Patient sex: M
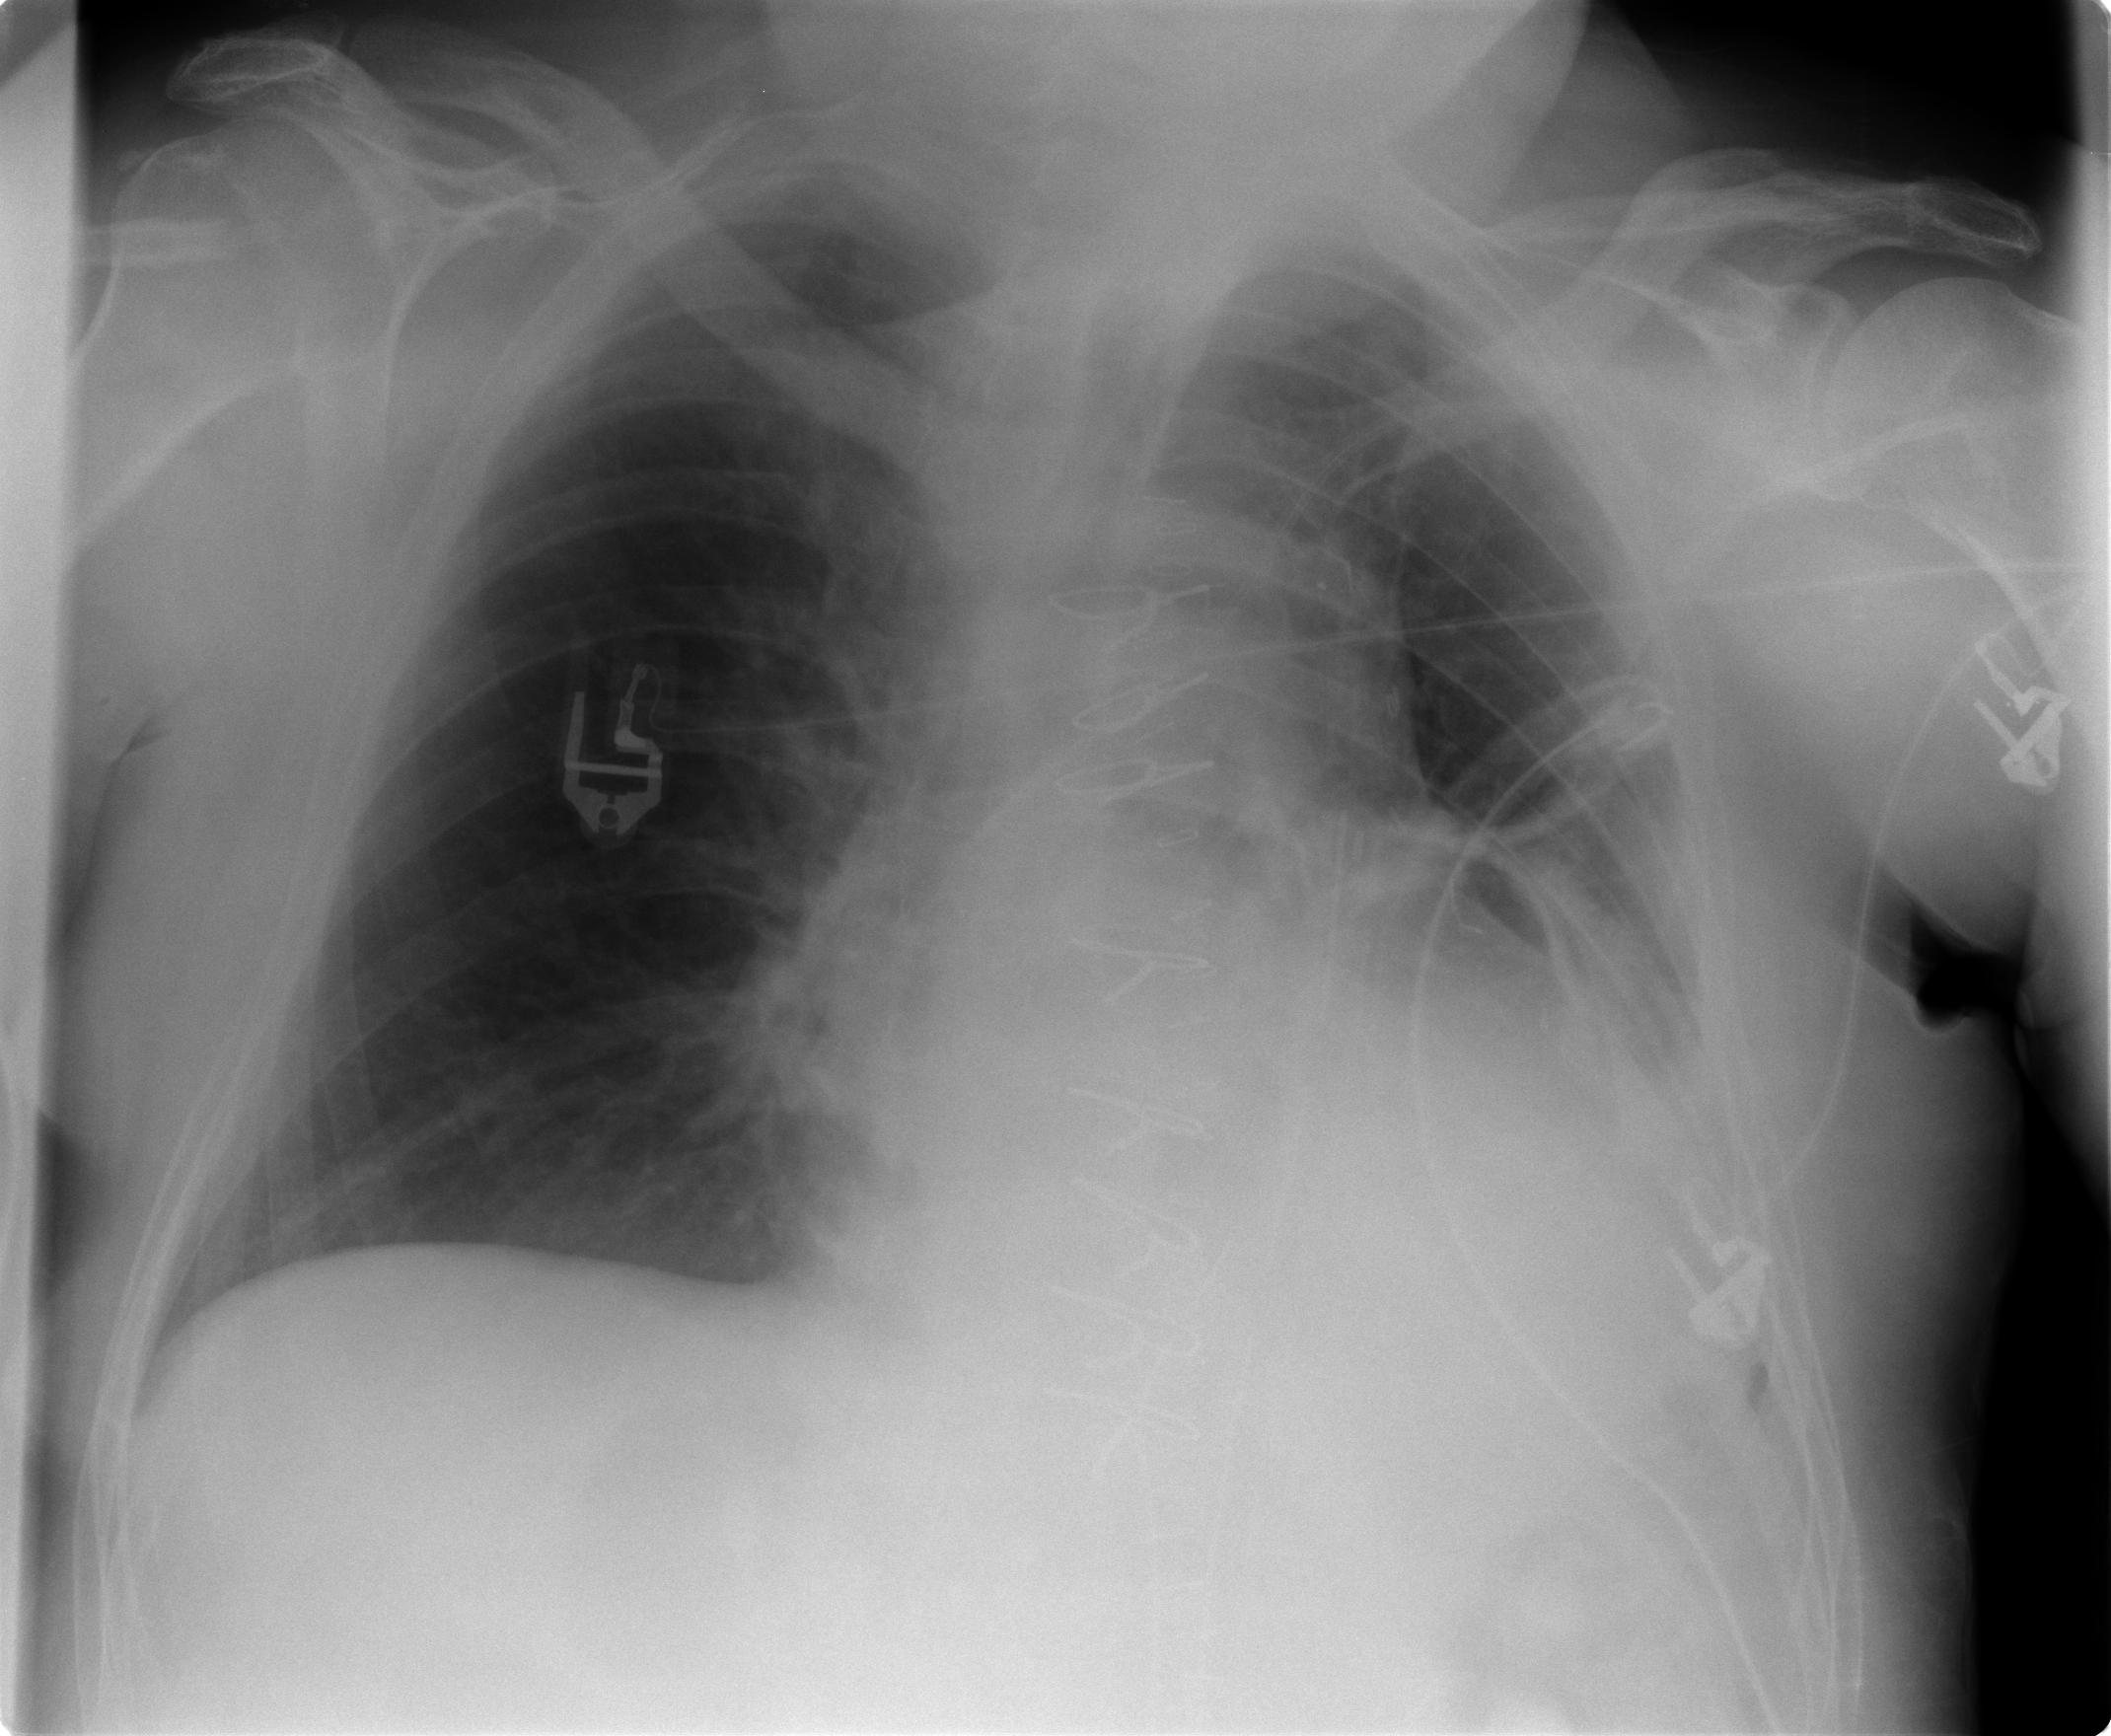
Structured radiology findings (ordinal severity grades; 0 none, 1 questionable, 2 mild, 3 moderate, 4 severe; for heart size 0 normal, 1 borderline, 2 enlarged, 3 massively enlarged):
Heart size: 2
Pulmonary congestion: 2
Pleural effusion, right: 0
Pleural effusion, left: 2
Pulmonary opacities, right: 0
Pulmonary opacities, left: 0
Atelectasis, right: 0
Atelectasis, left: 2